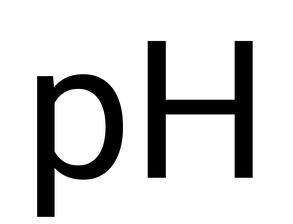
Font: Roboto_Regular